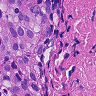
Metastatic tissue present: yes